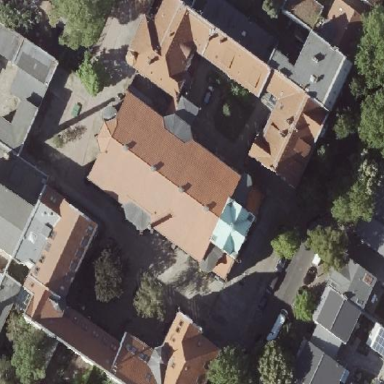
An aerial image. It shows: School.